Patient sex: M
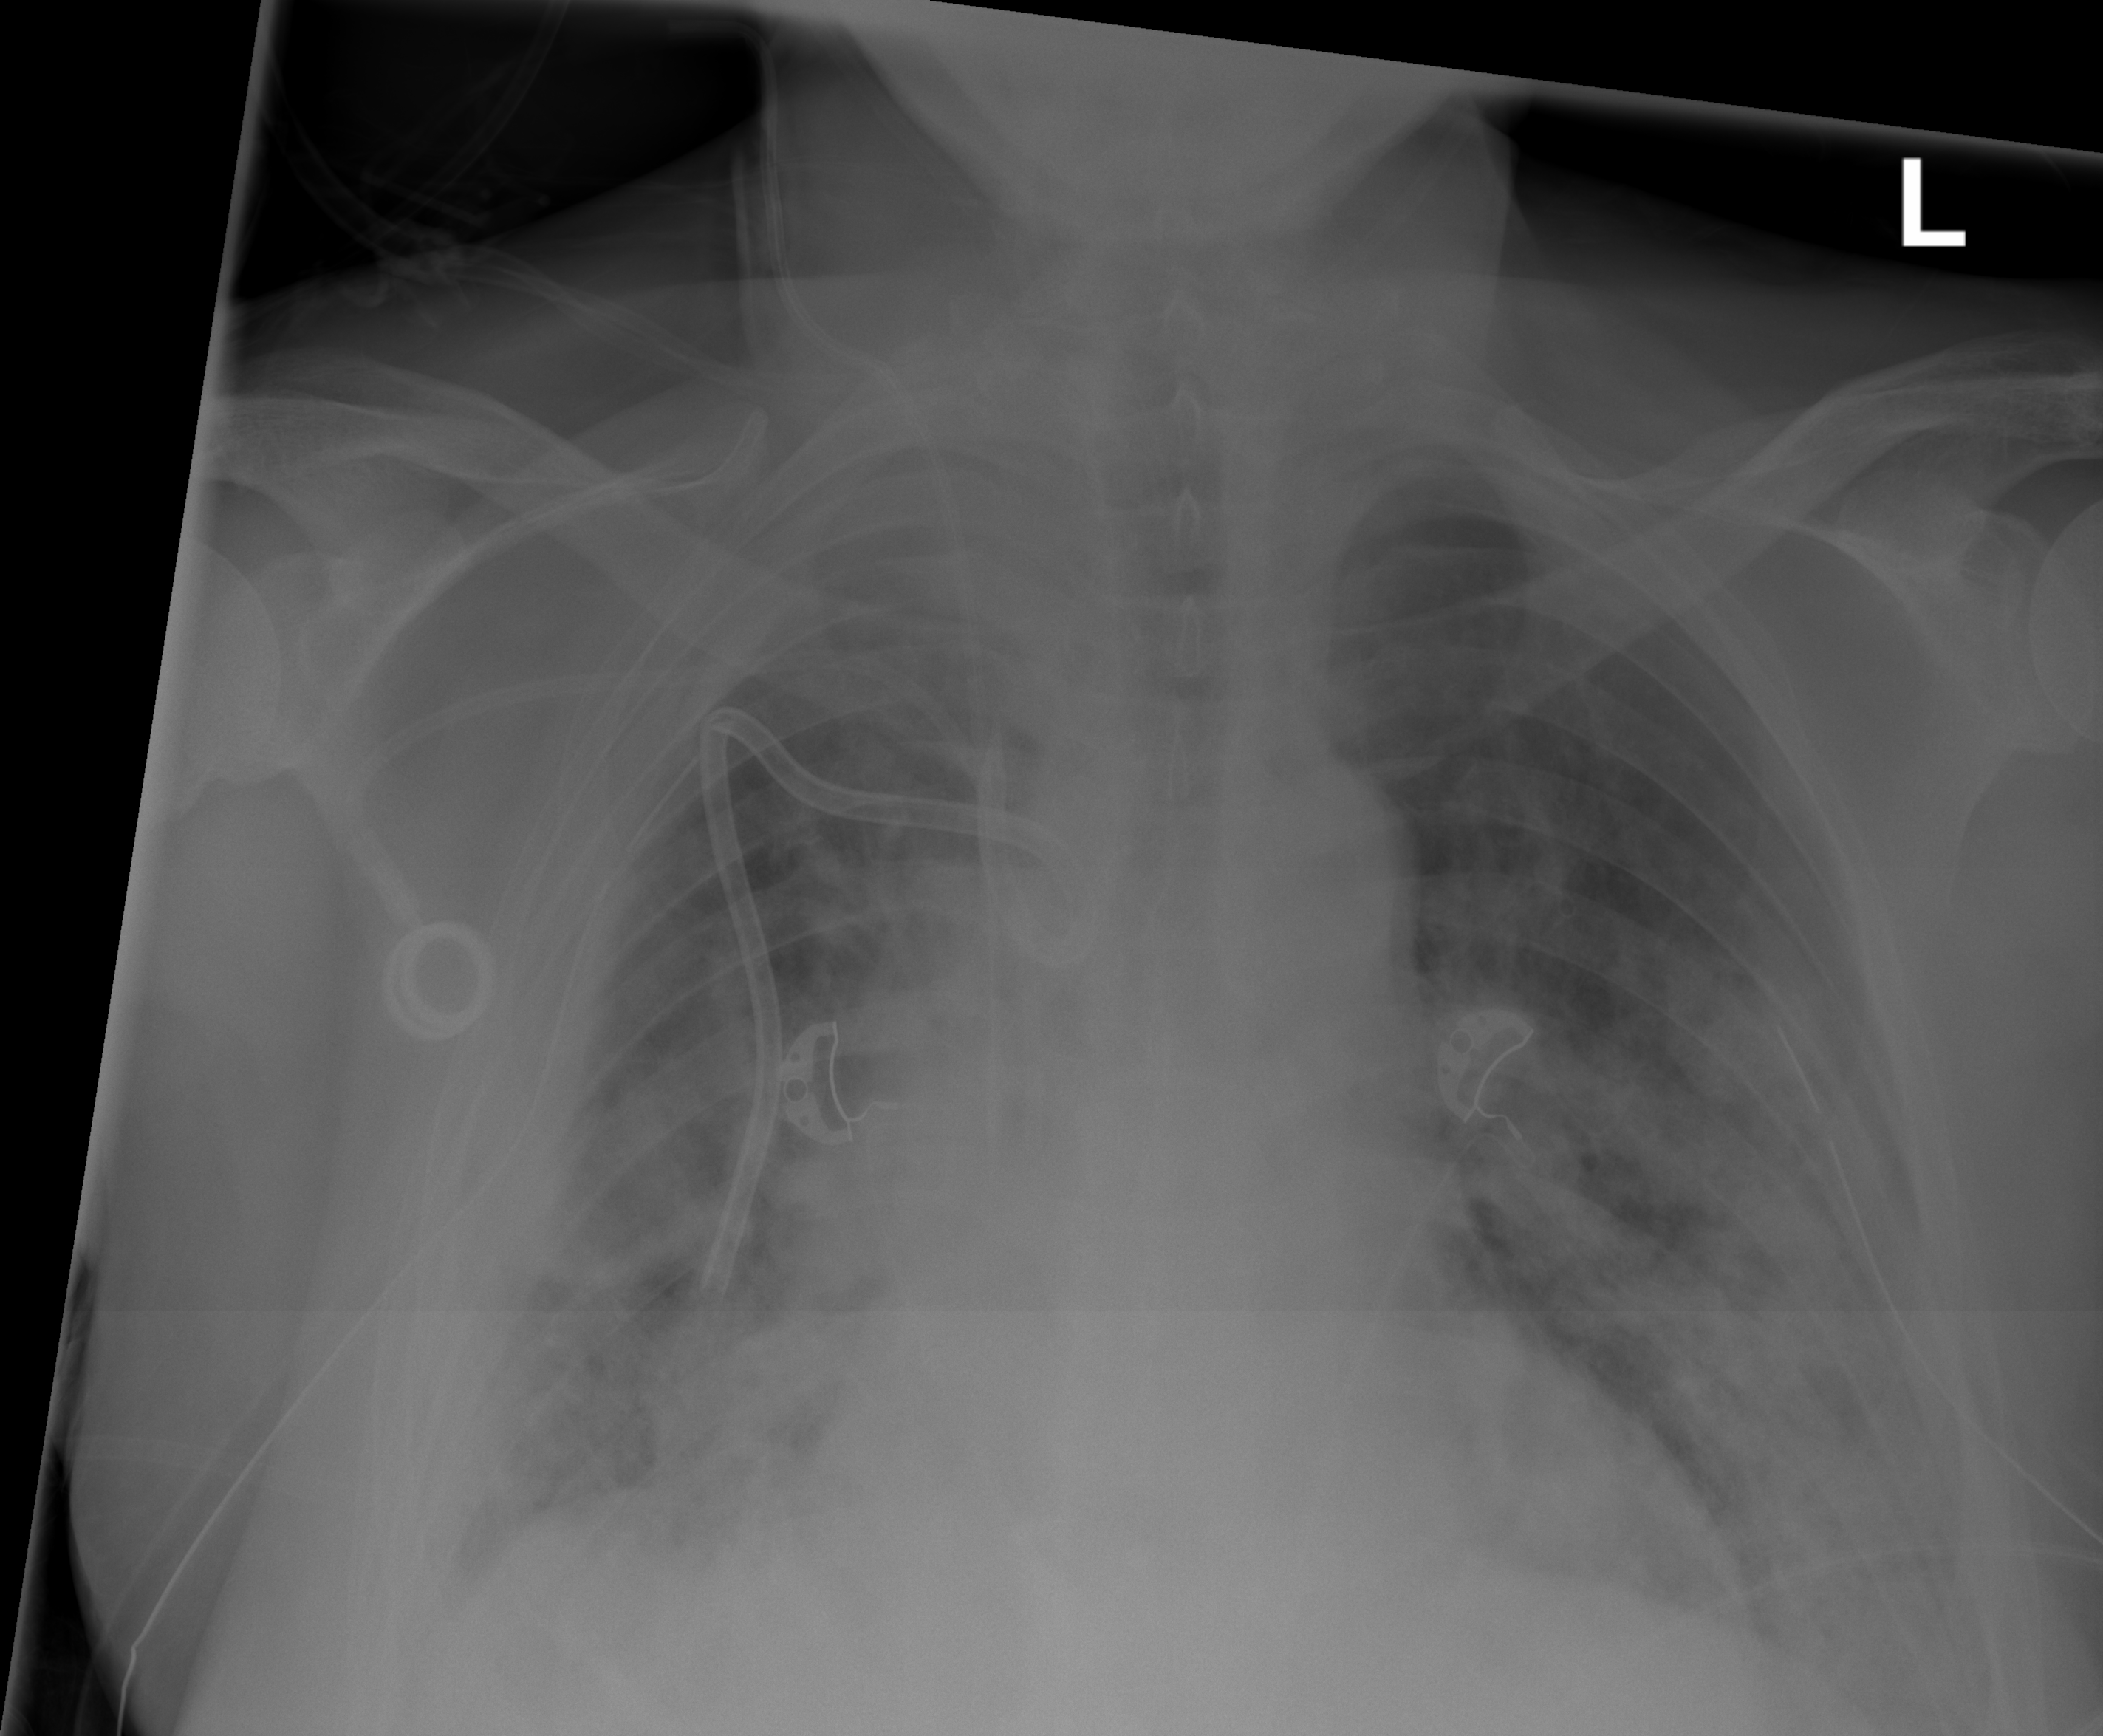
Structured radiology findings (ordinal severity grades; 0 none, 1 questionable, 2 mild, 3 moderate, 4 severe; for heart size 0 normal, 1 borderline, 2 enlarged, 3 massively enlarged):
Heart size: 2
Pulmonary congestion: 2
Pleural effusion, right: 2
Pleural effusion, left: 0
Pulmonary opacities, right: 3
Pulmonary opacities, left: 2
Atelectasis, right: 2
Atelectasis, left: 2